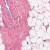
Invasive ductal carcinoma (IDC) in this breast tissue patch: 0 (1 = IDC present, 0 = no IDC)